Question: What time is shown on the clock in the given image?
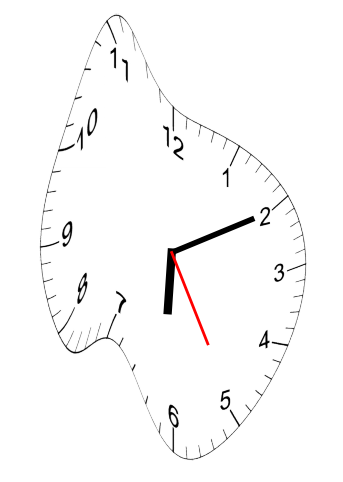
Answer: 06:10:25